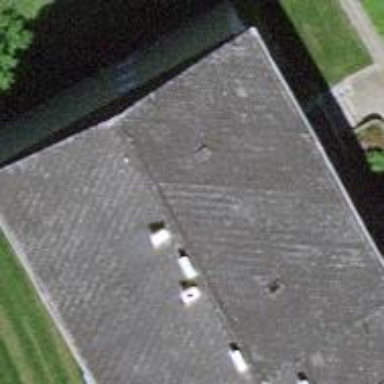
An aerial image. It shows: Gabled roof adorns the apartments building.